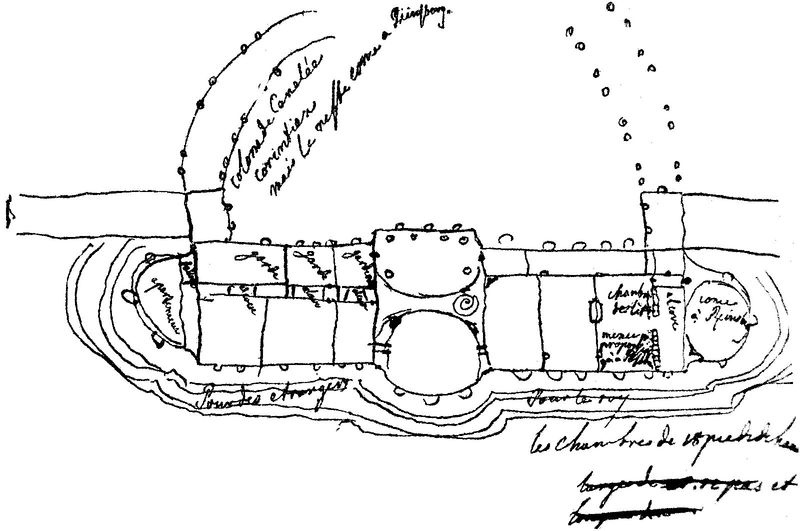
Titel: Schloss Sanssouci
Künstler: Georg Wenzeslaus von Knobelsdorff
Standort: Potsdam, Sanssouci (EU - D - BB)
Schlagwörter: fenster, frankreich, schwarz, skizze, säule, säulen, tür, weiss, zeichnung, zimmer, haus, parkanlage, schloss, architektur, bild, kirche, garten, schrift, hof, französisch, treppen, black, old, tor, draufsicht, räume, entwurf, portal, building, plan, garden, drawing, black and white, sketch, pen, writing, englisch, handschrift, grundriss, design, kolonade, ink, draft, theater, walls, architect, plans, map, pencil, circles, lines, top, durchgestrichen, charlottenburg, text, words, burg, blueprint, schwarz-weiss, handwriting, kanal, tank plan sketch, french draft machine war engine engineering